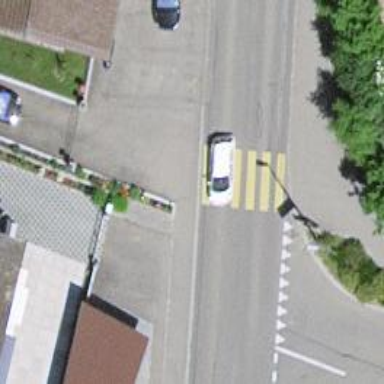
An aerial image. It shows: Uncontrolled zebra crossing with yellow markings on the road.